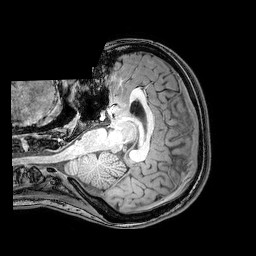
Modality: T1w
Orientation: axial
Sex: female
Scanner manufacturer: philips
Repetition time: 0.008075 s
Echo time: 0.00369 s